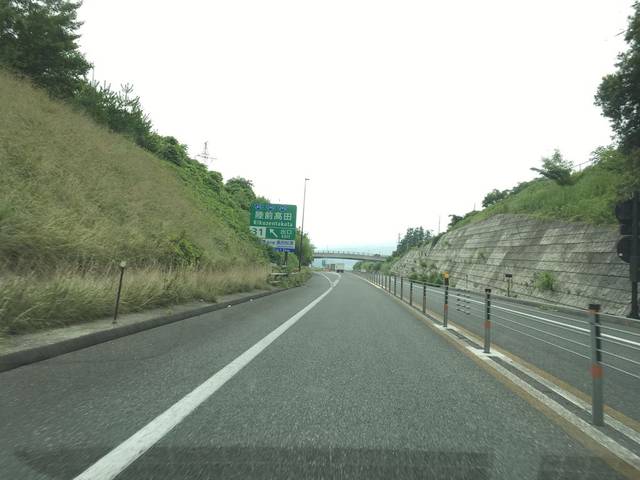
Region: Japan
Coordinates: 39.032, 141.635